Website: lowes
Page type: store-pickup
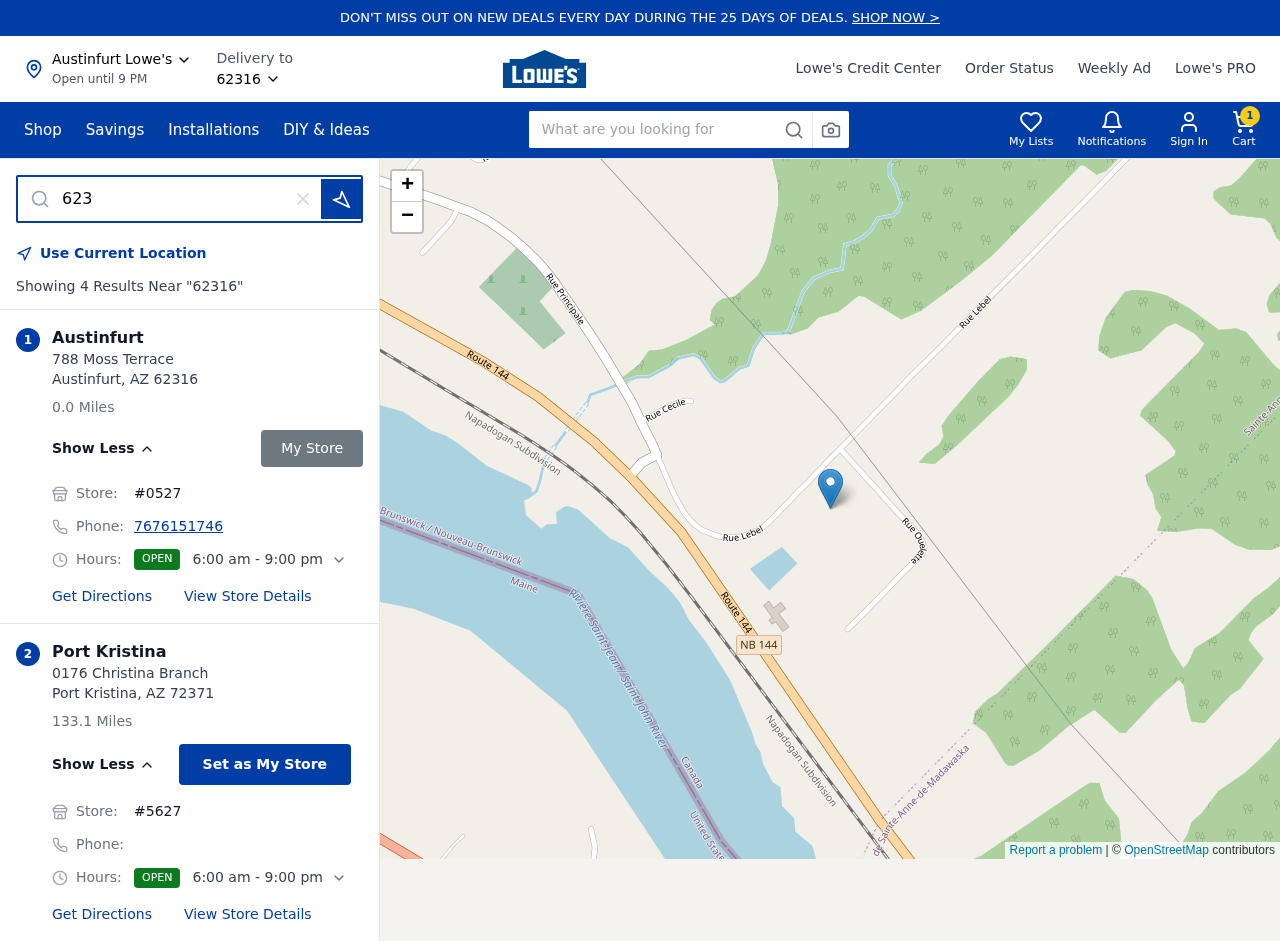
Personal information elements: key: PII_CITY
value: Austinfurt
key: PII_CITY2
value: Port Kristina
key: PII_LOCATION1_STREET
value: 788 Moss Terrace
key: PII_LOCATION2_POSTCODE
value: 72371
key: PII_LOCATION2_STREET
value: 0176 Christina Branch
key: PII_PHONE
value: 7676151746
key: PII_POSTCODE
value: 62316
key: PII_STATE_ABBR
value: AZ
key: PII_POSTCODE3
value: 62316
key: PII_POSTCODE_FULL
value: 62316
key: PII_POSTCODE_NUMERIC
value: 62316
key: PII_STATE_ABBR2
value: AZ
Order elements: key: ORDER_NUM_ITEMS
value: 1
Search elements: key: HEADER_SEARCH
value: What are you looking for
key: SEARCH_STORE_LOCATION
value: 62316